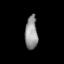
Tissue: lung
Cell type: Myeloid cells
Senescence score: 0.6452
Nuclear area (px): 407
Mean DAPI intensity: 147.683